Problem: cheeseburger_corollary_ch1 (2023, practice)

*This problem shares some similarities with A2, with key differences in bold.*

Problem solving skills are applicable to many daily musings. For instance, you might ponder over shared birthdays, bird houses, mapmaking, or ordering an exact number of chicken nuggets. Naturally, another great question to ponder is: how many deckers of a cheeseburger you could build if you spent your entire salary on fast food!

Specifically, you're interested in building a \(K\)-decker cheeseburger, which alternates between buns, cheese, and patty starting and ending with a bun. **You've already bought \(S\) single cheeseburgers and \(D\) double cheeseburgers**. Each provides you with two buns, though a single provides one patty and one cheese, while a double provides two patties and two cheese.

{{PHOTO_ID:1367507087507489|WIDTH:600}}

You'd like to know **whether you can build a \(K\)-decker cheeseburger** with the ingredients from \(S\) single and \(D\) double cheeseburgers.

# Constraints
\(1 \leq T \leq 40\)
\(0 \leq S, D \leq 100\)
\(1 \leq K \leq 100\)

# Input Format

Input begins with an integer \(T\), the number of test cases. Each case contains one line with three space-separated integers, \(S\) and \(D\) and \(K\).

# Output Format

For the \(i\)th test case, print "`Case #i:` " followed by "`YES`" if you have enough ingredients to build a \(K\)-decker cheeseburger, or "`NO`" otherwise.

# Sample Explanation
In the first case, you have one single and one double cheeseburger. In total, you have \(4\) buns, \(3\) slices of cheese, and \(3\) patties. This gives you exactly enough ingredients to build a \(3\)-decker cheeseburger.

In the second case, you have \(4\) buns, but a \(4\)-decker cheeseburger would require \(5\), so you cannot build it.

In the third case, you have plenty of ingredients to build a \(1\)-decker cheeseburger. You'll even have \(4\) single and \(5\) double cheeseburgers left over afterwards.

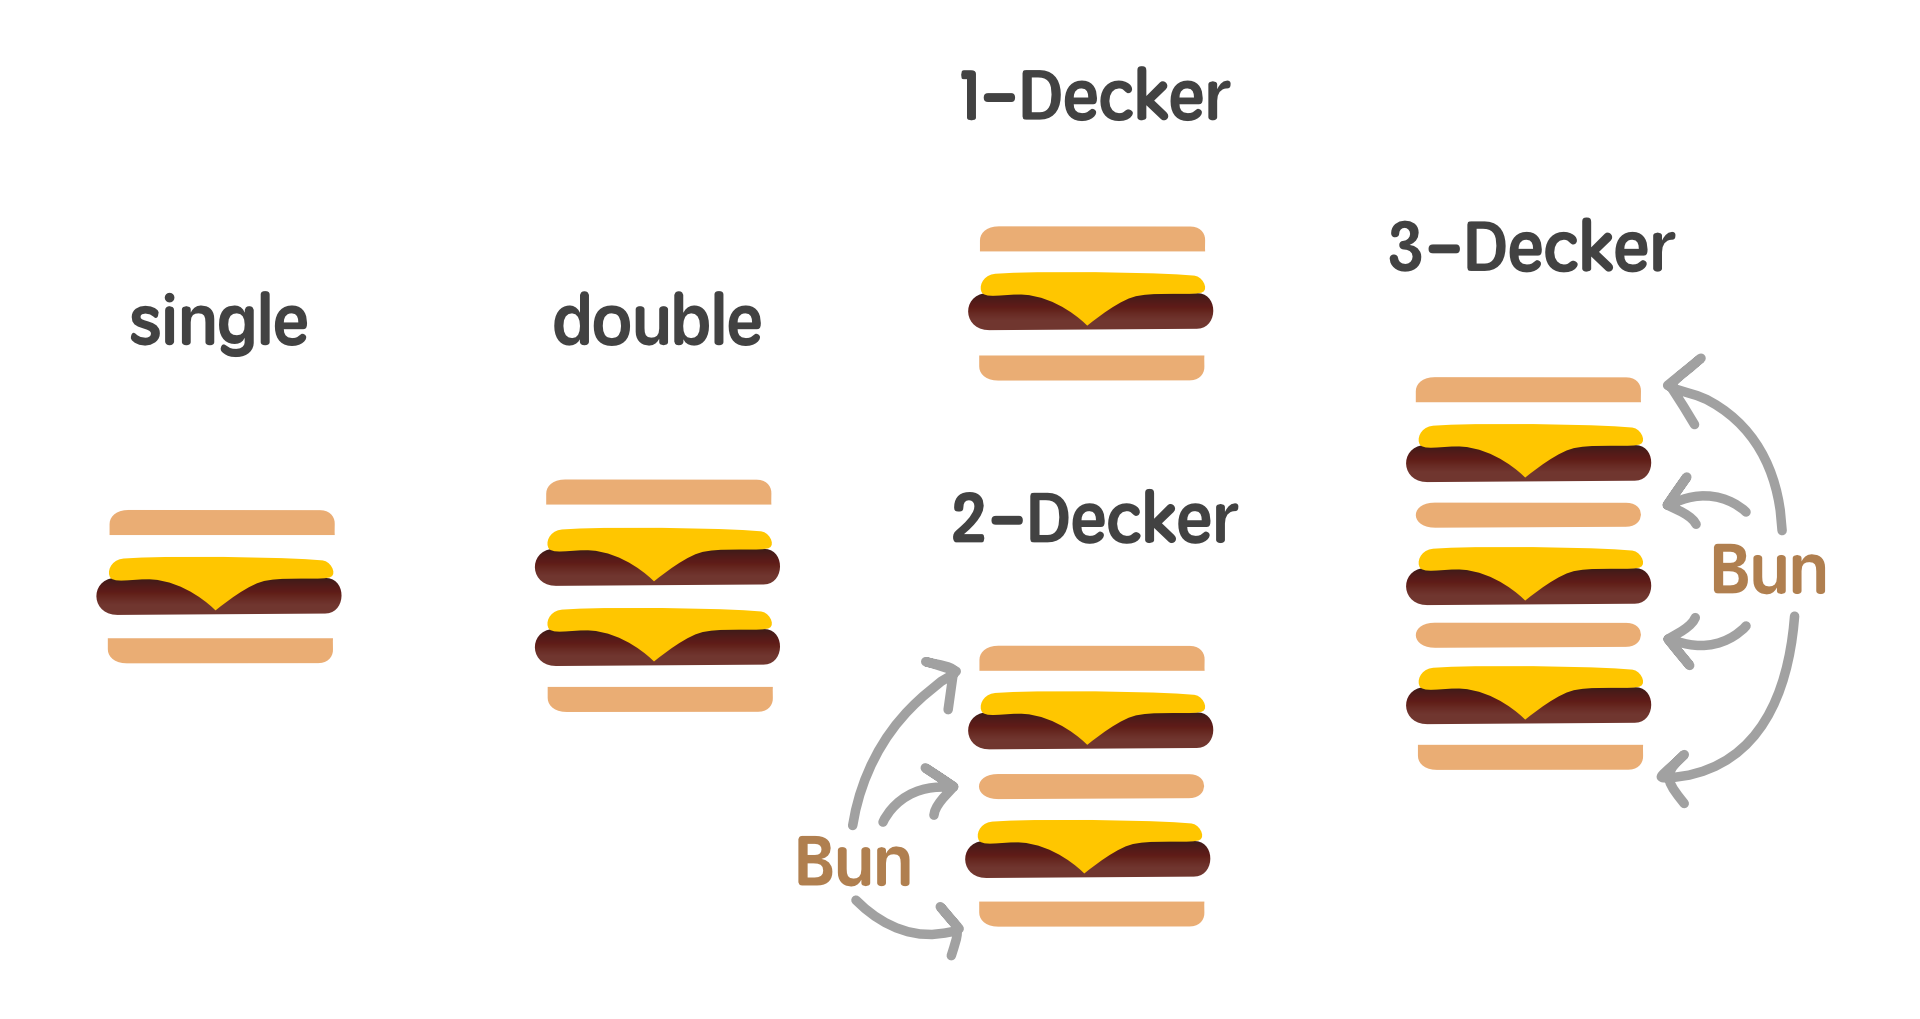

Sample input:
7
1 1 3
0 2 4
5 5 1
0 1 1
1 1 2
97 1 99
97 1 100

Sample output:
Case #1: YES
Case #2: NO
Case #3: YES
Case #4: YES
Case #5: YES
Case #6: YES
Case #7: NO

Solution:
Each single provides \(2\) buns and \(1\) patty. Each double provides \(2\) buns and \(2\) patties. Given \(S\) singles and \(D\) doubles, we will have \(2*(S + D)\) buns and \(S + 2*D\) patties.

A \(K\)-decker happens to require \(K+1\) buns and \(K\) patties. To know if we can build one, it suffices to check that both \(2*(S + D) \ge K + 1\) and \(S + 2*D \ge K\) hold true.

#include <iostream>
using namespace std;

int main() {
  int T;
  cin >> T;
  for (int t = 1; t <= T; t++) {
    cout << "Case #" << t << ": ";
    int S, D, K;
    cin >> S >> D >> K;
    int buns = 2*(S + D);
    int patties = S + 2*D;
    if (buns >= K + 1 && patties >= K) {
      cout << "YES" << endl;
    } else {
      cout << "NO" << endl;
    }
  }
  return 0;
}